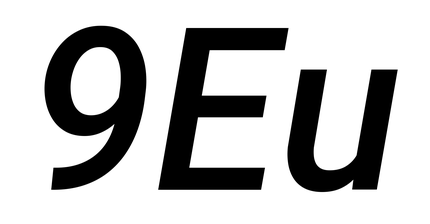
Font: Roboto-Italic_Medium_Italic